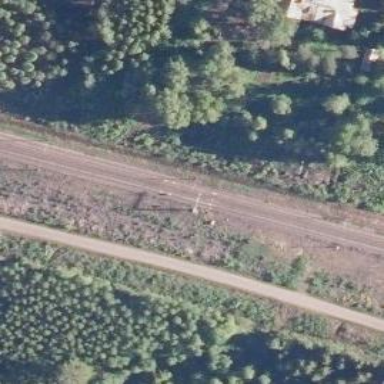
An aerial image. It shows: Railway signal.